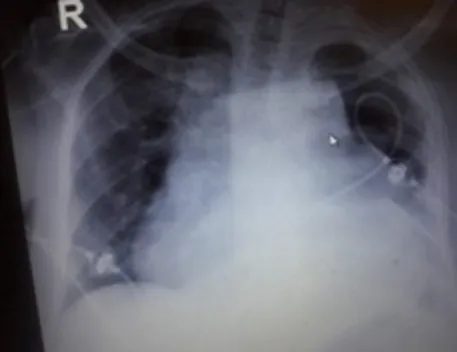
Chest x-ray of the patient showing left-sided hydro-pneumothorax.
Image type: radiology (x_ray)